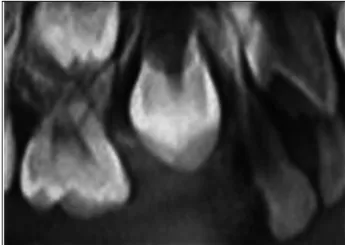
(A-D) are X-rays before treatment. (C,D) are x-ray images that show no root image in teeth 14 and 24.
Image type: radiology (x_ray)